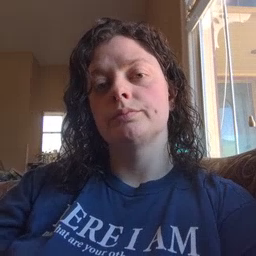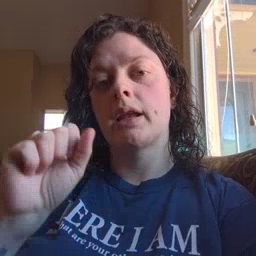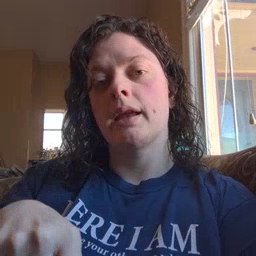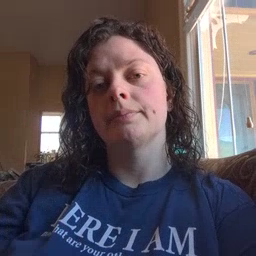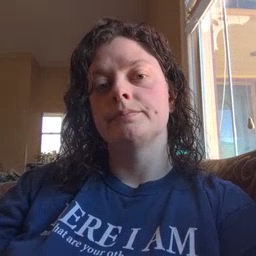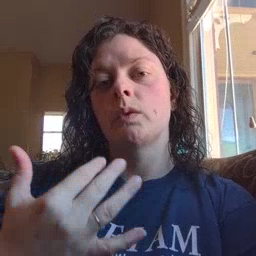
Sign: can